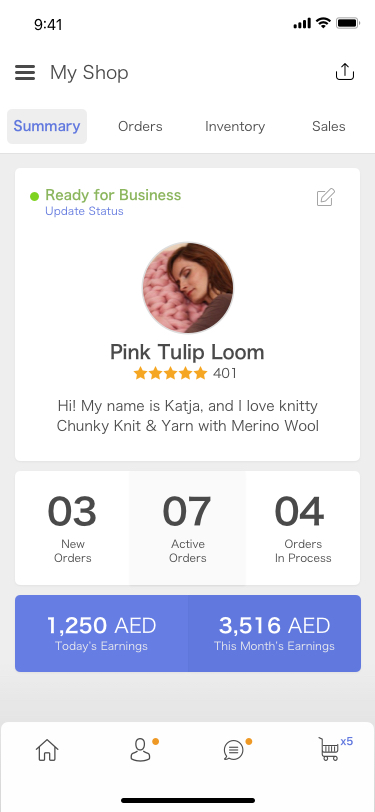
Text in this UI design:
1,250 AED
Today’s Earnings
3,516 AED
This Month’s Earnings
04
Orders
In Process
07
Active
Orders
03
New
Orders
Hi! My name is Katja, and I love knitty Chunky Knit & Yarn with Merino Wool
401
Pink Tulip Loom
Ready for Business
Update Status
Inventory
Orders
Sales
Summary
My Shop